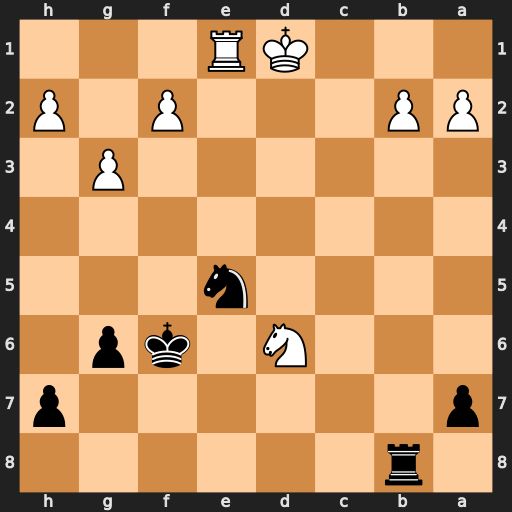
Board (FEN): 1r6/p6p/3N1kp1/4n3/8/6P1/PP3P1P/3KR3
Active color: b
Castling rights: -
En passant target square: -
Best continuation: Rd8 Kc2 Rxd6